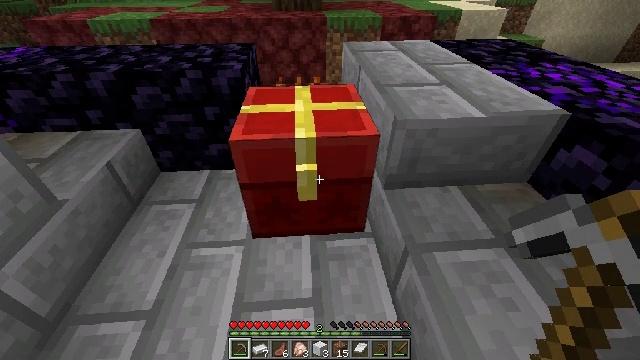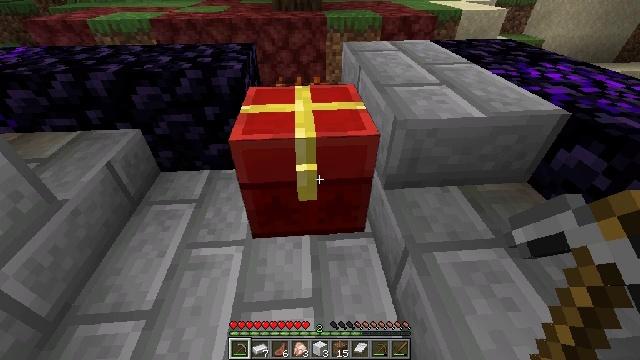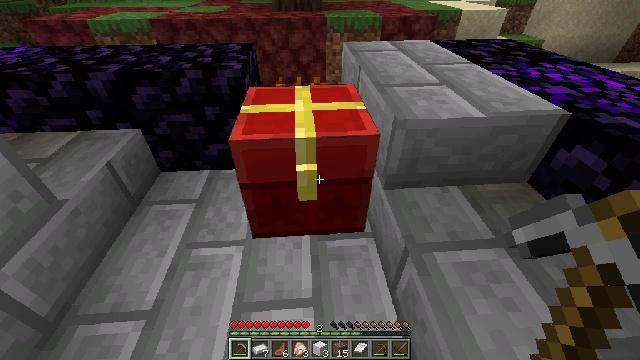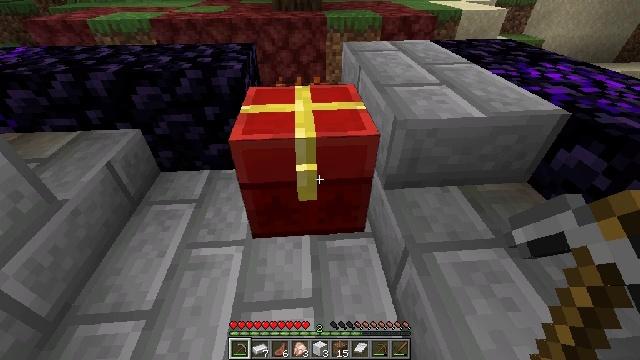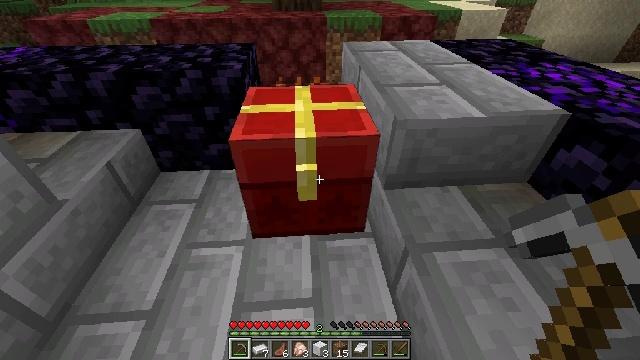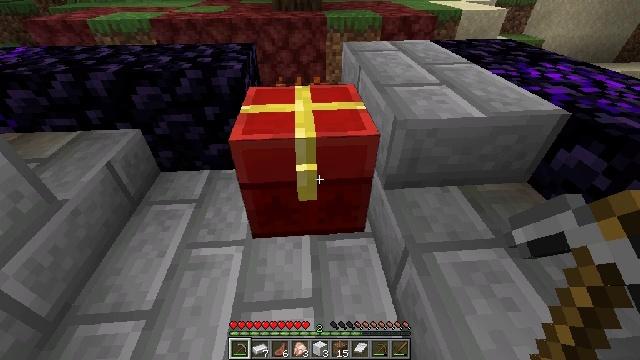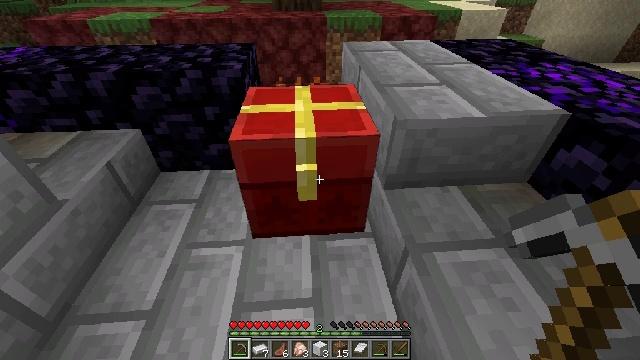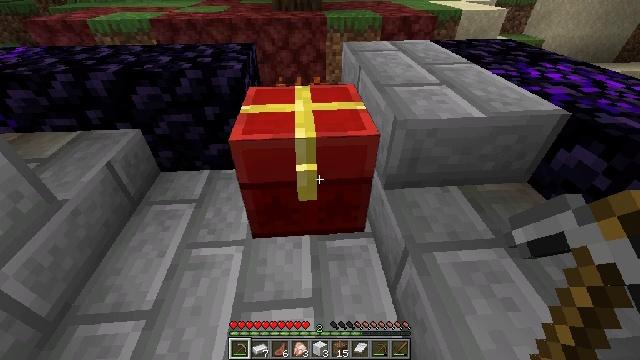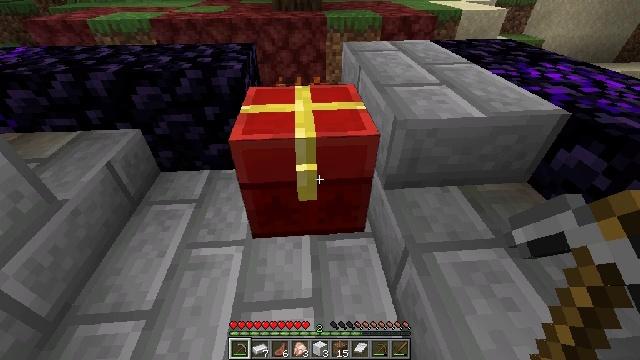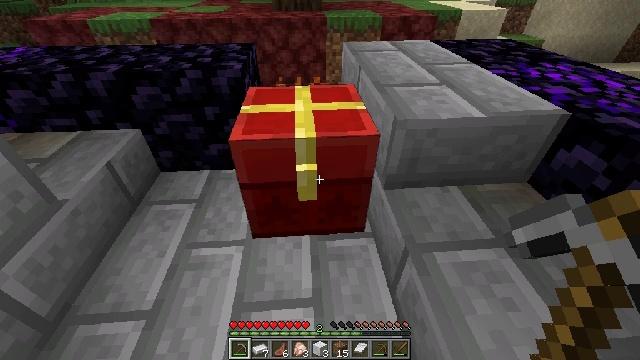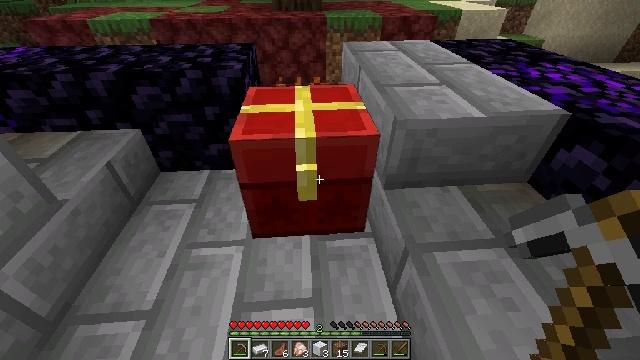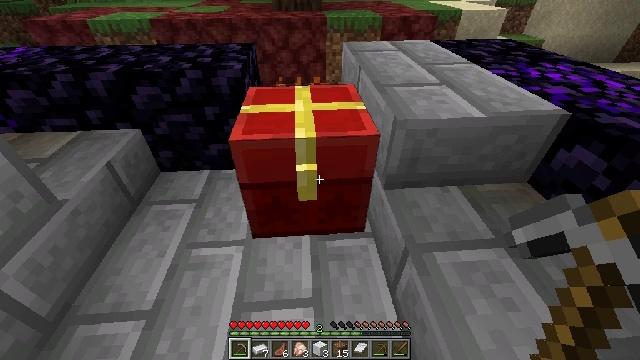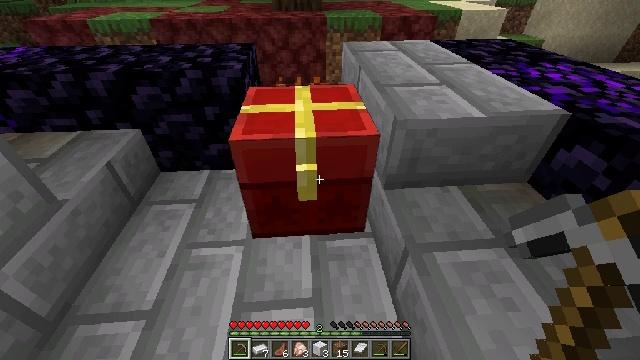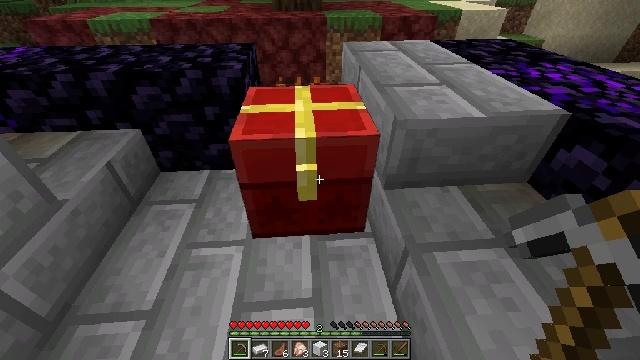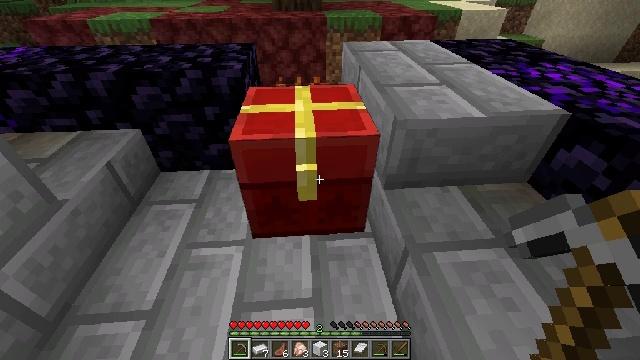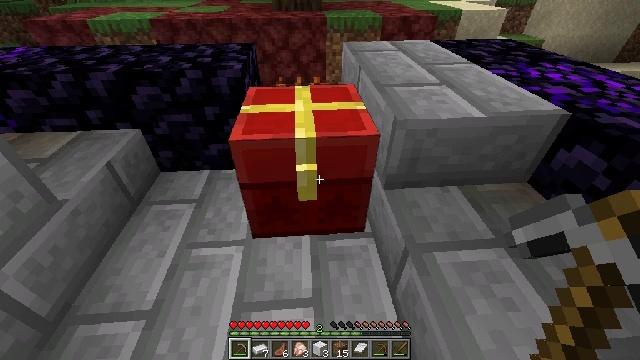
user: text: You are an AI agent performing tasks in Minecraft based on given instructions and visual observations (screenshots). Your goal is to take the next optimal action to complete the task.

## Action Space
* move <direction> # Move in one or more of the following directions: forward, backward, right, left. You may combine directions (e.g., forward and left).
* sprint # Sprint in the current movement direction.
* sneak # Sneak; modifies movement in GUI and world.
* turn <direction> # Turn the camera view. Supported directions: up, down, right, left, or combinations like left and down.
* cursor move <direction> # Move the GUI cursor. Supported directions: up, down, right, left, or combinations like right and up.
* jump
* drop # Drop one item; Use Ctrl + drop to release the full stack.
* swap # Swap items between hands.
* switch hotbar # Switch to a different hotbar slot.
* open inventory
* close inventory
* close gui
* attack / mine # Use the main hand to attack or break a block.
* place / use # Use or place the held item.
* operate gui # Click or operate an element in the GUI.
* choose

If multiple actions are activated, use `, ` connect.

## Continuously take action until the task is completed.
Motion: motion action
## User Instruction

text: Mine the chest to collect it.
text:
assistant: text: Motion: no_op
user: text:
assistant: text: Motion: no_op
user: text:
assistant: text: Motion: no_op
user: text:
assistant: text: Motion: no_op
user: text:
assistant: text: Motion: no_op
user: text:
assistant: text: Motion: no_op
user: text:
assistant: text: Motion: no_op
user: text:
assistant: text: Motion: no_op
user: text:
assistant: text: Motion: no_op
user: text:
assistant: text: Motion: no_op
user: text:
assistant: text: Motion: no_op
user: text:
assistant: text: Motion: no_op
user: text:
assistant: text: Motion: no_op
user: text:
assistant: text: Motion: no_op
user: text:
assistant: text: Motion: no_op
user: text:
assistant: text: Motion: no_op
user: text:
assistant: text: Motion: no_op
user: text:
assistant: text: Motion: no_op
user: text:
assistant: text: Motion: no_op
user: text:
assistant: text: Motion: no_op
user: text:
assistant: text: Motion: no_op
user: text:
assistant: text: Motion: no_op
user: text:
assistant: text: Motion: no_op
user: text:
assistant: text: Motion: no_op
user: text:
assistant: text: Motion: no_op
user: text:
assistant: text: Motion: no_op
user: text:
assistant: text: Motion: no_op
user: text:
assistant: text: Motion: no_op
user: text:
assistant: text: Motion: no_op
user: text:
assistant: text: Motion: no_op